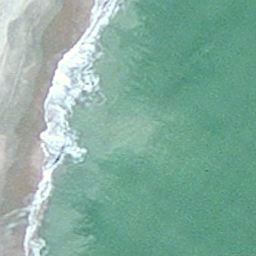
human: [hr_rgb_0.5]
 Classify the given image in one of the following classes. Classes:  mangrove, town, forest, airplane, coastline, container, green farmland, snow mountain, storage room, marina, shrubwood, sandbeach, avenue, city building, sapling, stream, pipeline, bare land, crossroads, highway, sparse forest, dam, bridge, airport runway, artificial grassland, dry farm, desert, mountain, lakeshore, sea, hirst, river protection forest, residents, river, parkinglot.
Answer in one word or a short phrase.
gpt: coastline